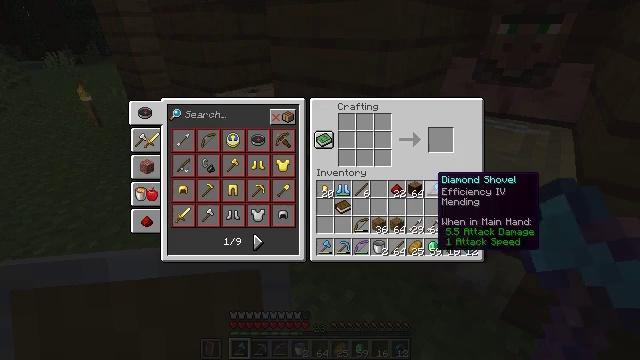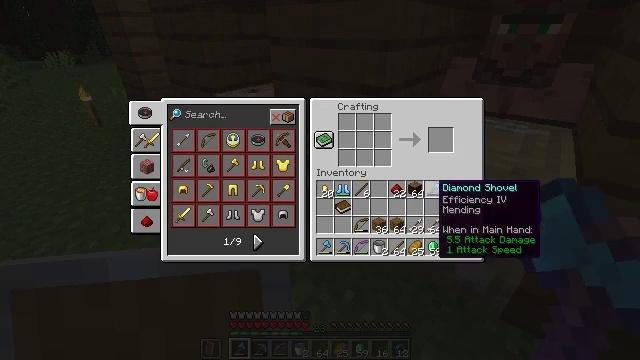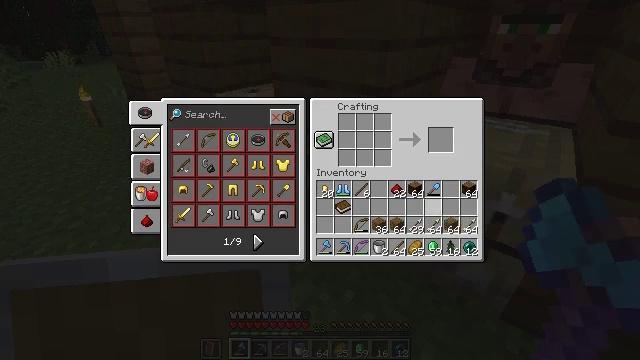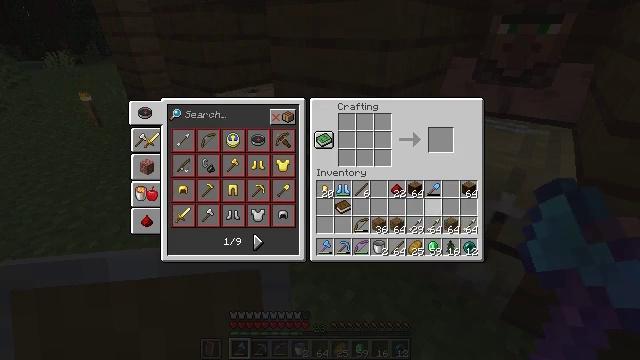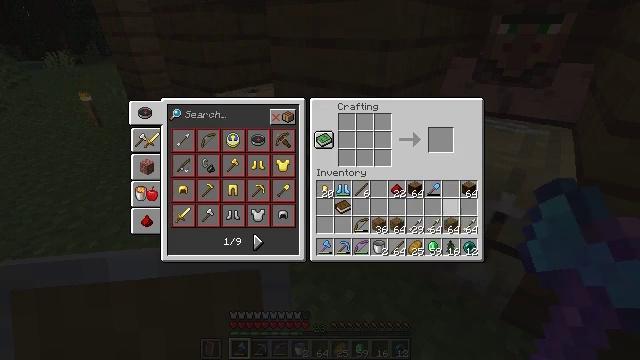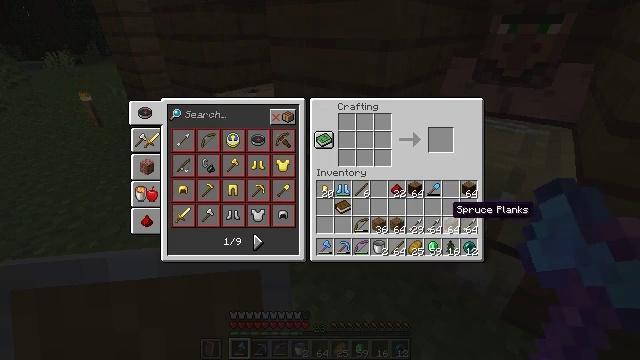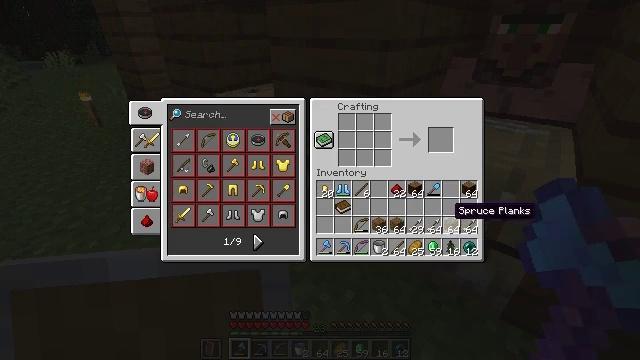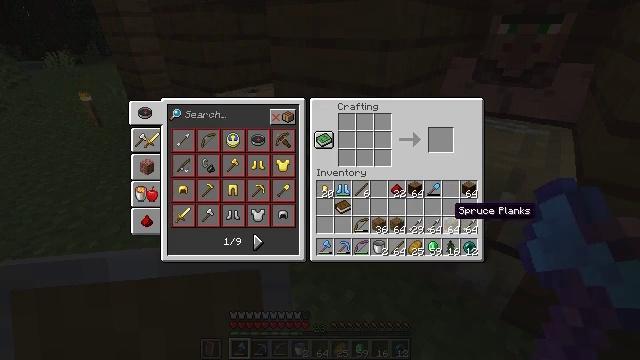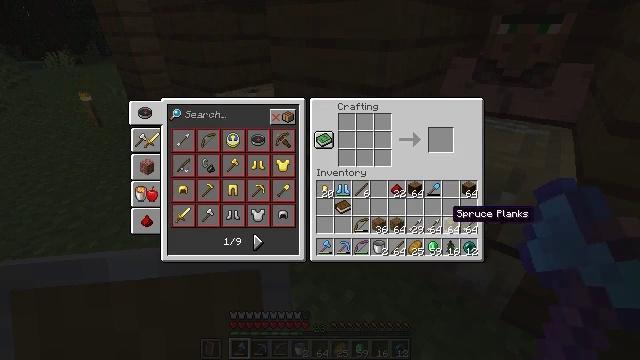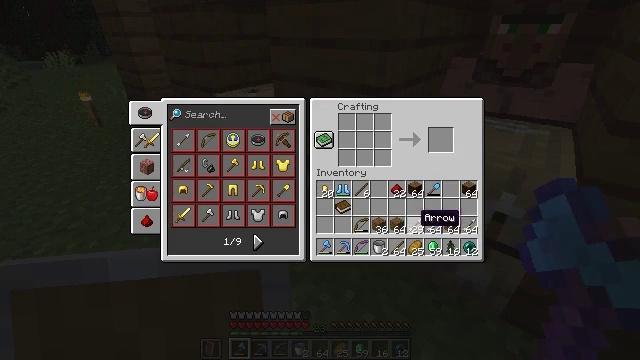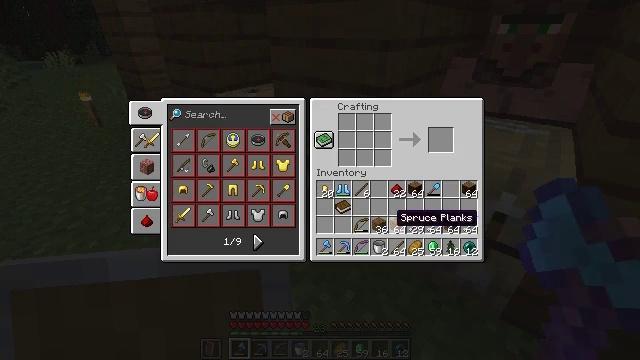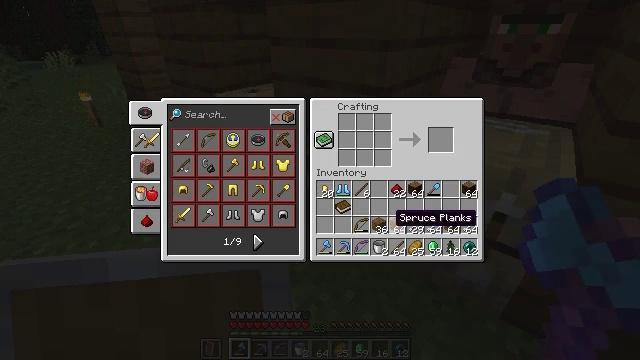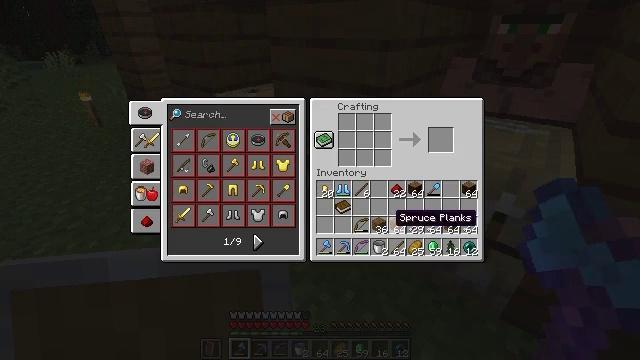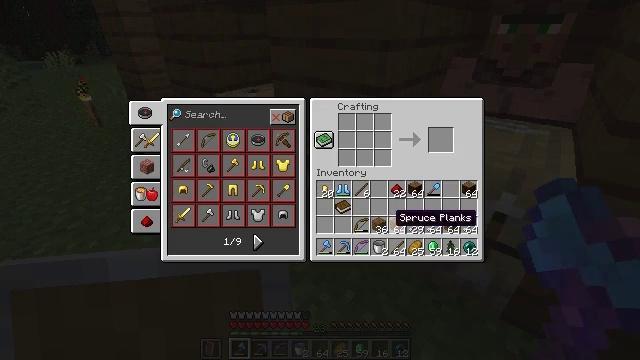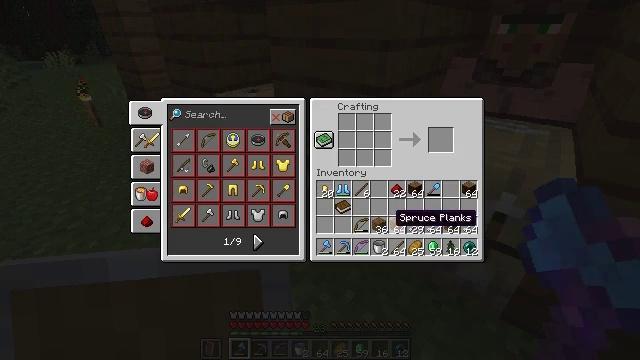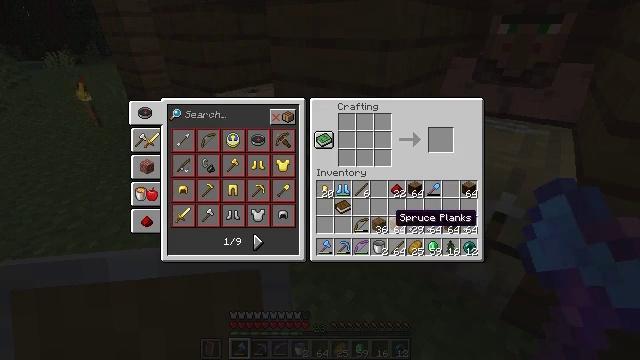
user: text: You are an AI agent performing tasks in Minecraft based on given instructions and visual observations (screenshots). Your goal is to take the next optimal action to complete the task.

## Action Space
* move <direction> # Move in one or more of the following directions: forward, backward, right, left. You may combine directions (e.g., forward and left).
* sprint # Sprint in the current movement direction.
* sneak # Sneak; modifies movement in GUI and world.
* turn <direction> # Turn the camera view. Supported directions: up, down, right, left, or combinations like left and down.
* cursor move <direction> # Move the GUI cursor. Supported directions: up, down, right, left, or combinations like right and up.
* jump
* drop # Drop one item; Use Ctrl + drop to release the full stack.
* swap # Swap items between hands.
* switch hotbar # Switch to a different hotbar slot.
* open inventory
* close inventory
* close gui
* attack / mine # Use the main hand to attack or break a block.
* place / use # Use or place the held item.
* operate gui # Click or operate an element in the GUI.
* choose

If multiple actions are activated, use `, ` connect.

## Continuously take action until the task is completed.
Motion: motion action
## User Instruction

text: Make a chest using planks.
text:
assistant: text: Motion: cursor move down, open gui
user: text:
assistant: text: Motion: no_op
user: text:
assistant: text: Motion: cursor move down
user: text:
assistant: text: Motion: no_op
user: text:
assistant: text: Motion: no_op
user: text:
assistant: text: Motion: no_op
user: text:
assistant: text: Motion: no_op
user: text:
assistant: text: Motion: no_op
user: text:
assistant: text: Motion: cursor move left
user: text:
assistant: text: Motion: cursor move left
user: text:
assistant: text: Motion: no_op
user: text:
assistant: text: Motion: no_op
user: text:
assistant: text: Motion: no_op
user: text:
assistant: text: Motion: no_op
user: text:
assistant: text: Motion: no_op
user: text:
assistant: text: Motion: operate gui
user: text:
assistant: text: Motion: operate gui
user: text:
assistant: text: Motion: cursor move left
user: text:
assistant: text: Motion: cursor move left and up
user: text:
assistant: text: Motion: no_op
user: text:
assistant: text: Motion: no_op
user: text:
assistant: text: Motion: cursor move right
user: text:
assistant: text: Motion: no_op
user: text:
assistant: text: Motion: cursor move right
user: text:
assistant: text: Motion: no_op
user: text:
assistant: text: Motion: no_op
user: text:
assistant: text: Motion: operate gui
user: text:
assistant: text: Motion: operate gui
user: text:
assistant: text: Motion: no_op
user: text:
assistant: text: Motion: no_op